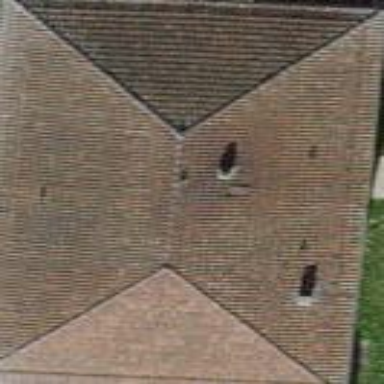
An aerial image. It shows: Hipped roof on apartment building.